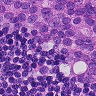
Metastatic tissue present: yes